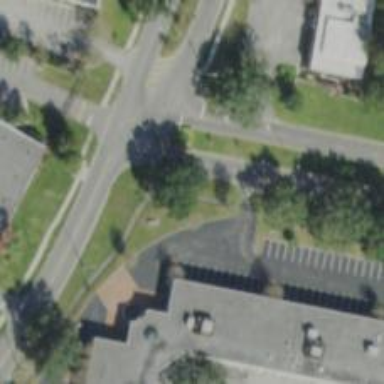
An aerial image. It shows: Unmarked crossing on the road.